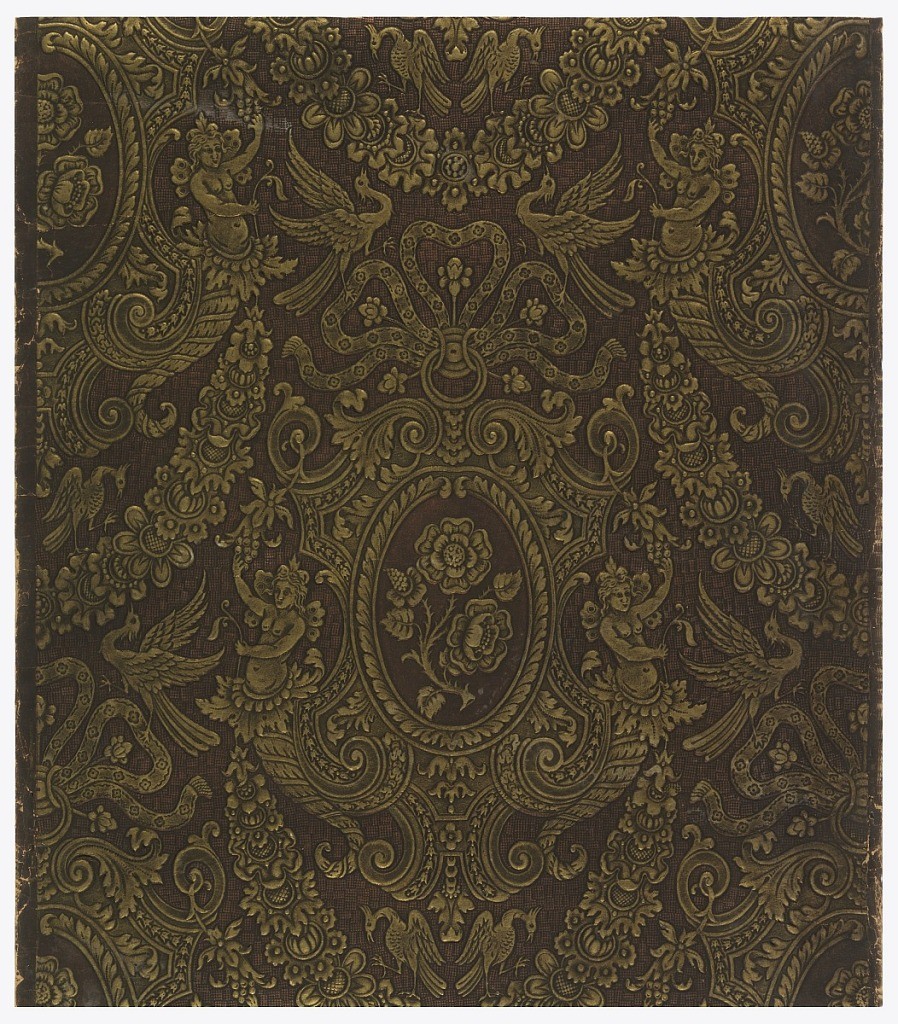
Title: Sidewall
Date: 1875–1900
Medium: Block-printed paper, embossed
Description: Imitation leather. Motifs of moss rose, nymphs, phoenix, and ribbon. Printed in gold on a copper-brown ground.